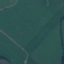
Label: Pasture